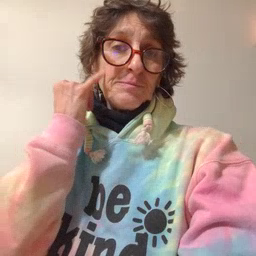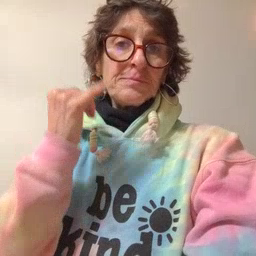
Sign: if